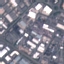
Land use / land cover: Industrial